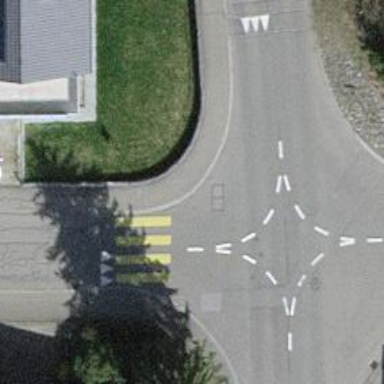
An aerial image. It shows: Marked road crossing.